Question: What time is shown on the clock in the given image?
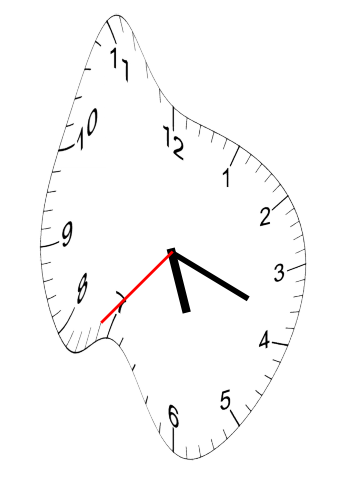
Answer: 05:18:37